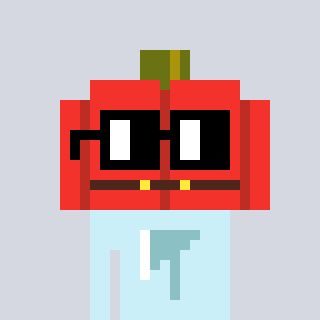
a pixel art character with square black glasses, a pumpkin-shaped head and a cold-colored body on a cool background